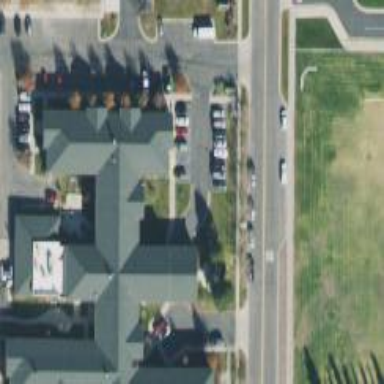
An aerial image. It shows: Building.